Question: I would like to change the data labels for the picture below from decimals (0.8102), like that of the blue part, to percentage (81.02%), like the red part of the stacked chart.
I have tried recording a macro but it does not show any code for the formatting of data labels.

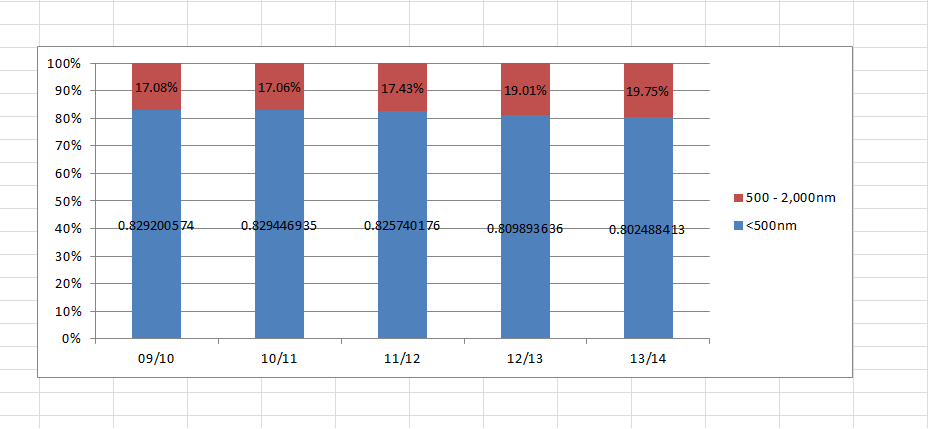
Answer: '''
ActiveChart.SeriesCollection(1).DataLabels.NumberFormat = "0.00%"
'''